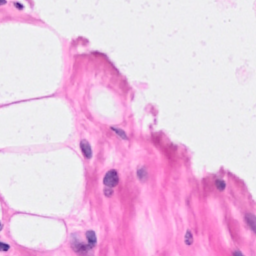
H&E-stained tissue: Breast